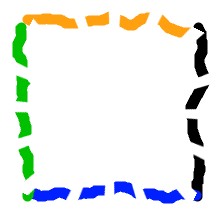
Shape: square